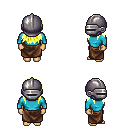
a pixel art fantasy rpg character, female body template, human, tanned skin, teal long-sleeve shirt, robe skirt, gold unkempt hairstyle, metal helm, four views (front, back, left, right), 2x2 character sprite sheet, small pixel art, hard edges, no anti-aliasing